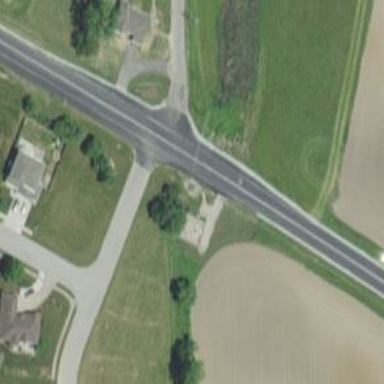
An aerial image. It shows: Asphalt road classified as primary highway.